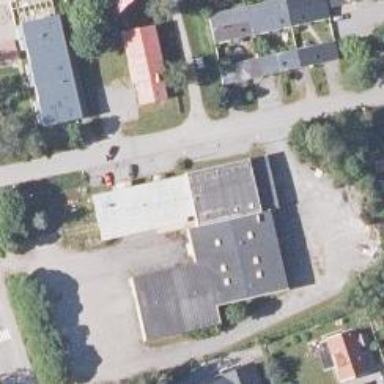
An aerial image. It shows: Fitness centre on leisure land.